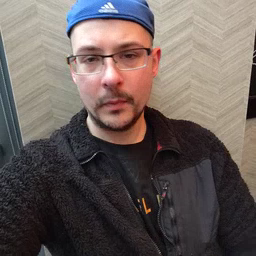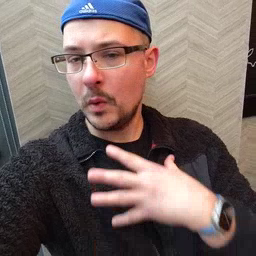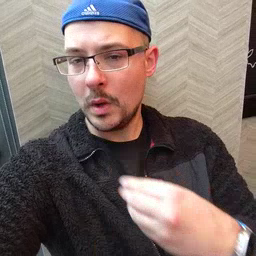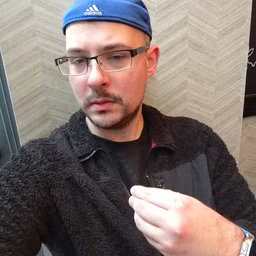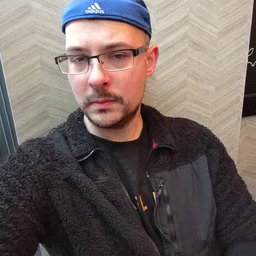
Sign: white